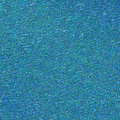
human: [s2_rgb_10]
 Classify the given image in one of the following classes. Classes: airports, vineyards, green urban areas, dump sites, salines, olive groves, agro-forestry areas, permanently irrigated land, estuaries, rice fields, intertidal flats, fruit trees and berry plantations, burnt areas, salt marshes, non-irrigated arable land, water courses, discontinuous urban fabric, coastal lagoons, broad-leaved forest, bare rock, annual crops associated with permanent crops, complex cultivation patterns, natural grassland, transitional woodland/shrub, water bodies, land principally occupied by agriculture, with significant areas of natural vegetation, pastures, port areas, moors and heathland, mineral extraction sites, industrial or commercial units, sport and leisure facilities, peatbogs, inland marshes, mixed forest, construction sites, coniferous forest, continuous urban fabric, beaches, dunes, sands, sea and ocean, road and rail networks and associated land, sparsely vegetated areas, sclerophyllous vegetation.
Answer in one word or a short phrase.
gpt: sea and ocean